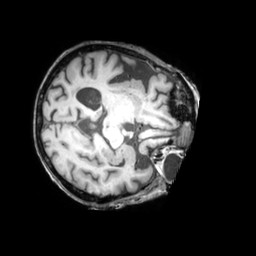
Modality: T1w
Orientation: axial
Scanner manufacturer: philips
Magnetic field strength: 3 T
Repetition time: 0.009869 s
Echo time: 0.004593 s